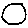
Label: circle